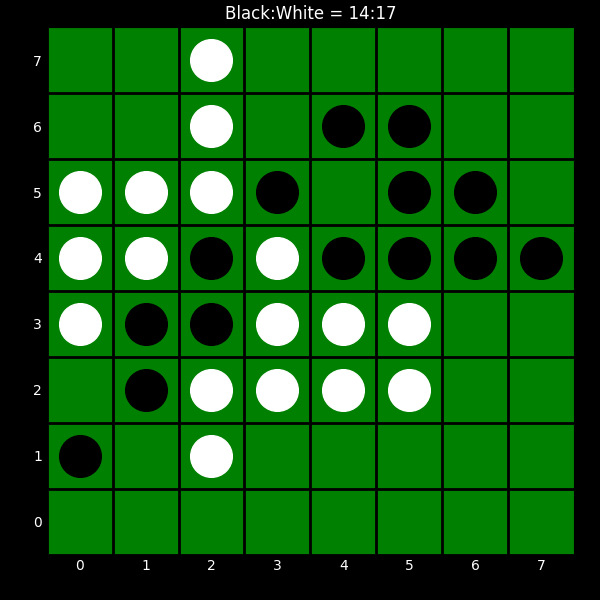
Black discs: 14
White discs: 17